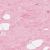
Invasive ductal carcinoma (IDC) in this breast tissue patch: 0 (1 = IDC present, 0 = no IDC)